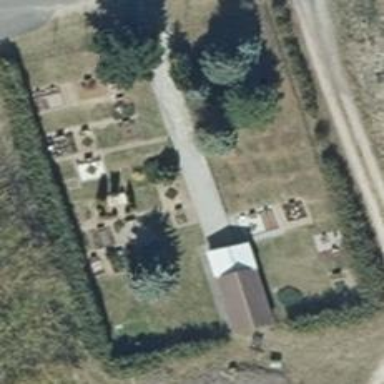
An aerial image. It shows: Cemetery.